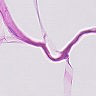
Metastatic tissue present: no